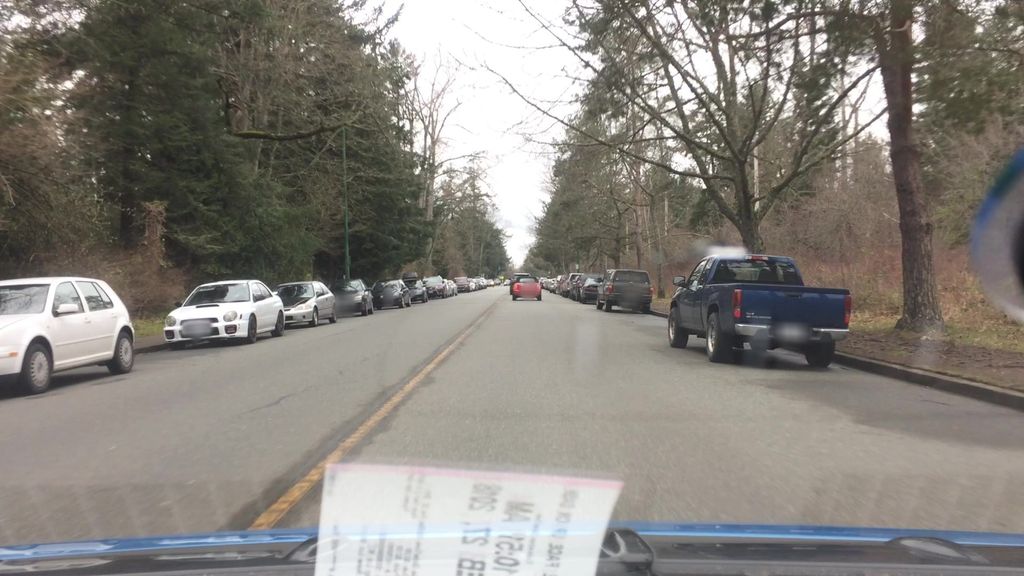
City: victoria